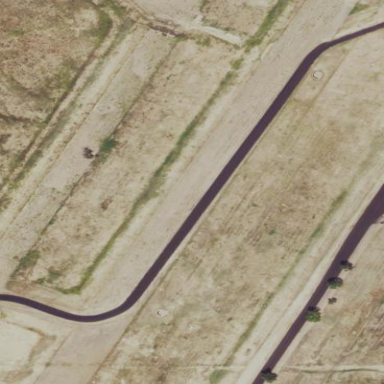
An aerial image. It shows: Paved raceway for motor sports.